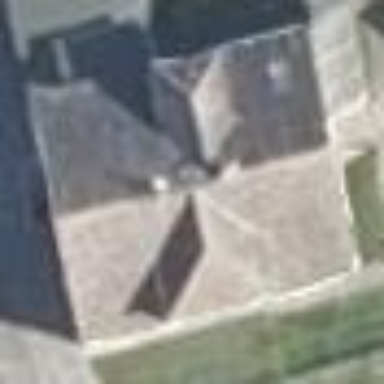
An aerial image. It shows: Simple and straightforward house.